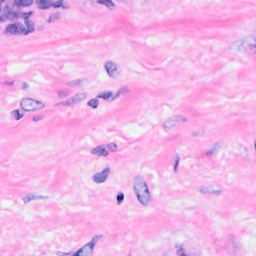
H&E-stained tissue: Breast